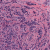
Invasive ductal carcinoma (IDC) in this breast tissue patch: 1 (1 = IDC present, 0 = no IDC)